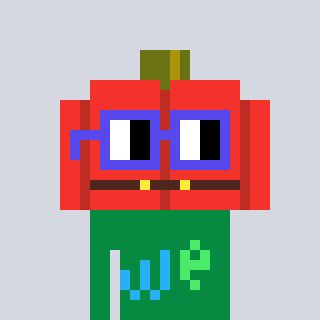
a pixel art character with square blue glasses, a pumpkin-shaped head and a green-colored body on a cool background